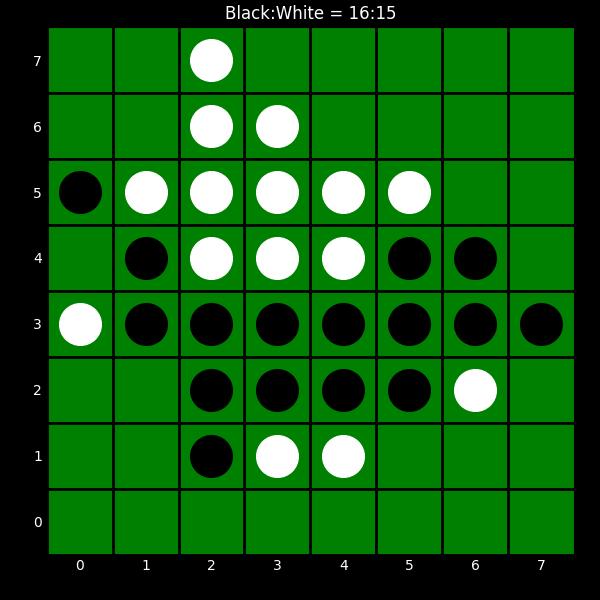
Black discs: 16
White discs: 15